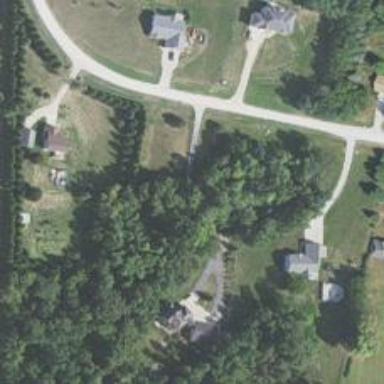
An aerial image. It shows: Driveway.